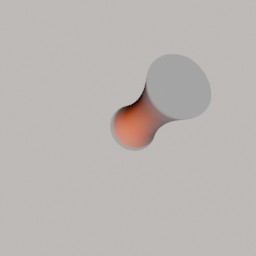
Label: lighting